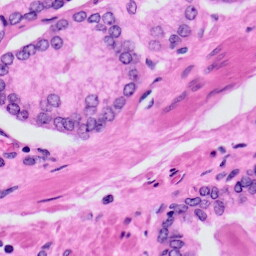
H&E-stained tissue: Prostate